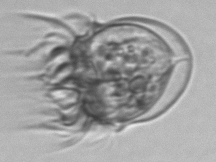
Label: Tintinnina